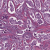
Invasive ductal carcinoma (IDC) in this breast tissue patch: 1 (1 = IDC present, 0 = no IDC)